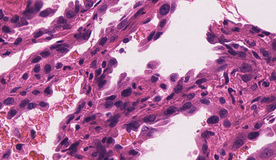
Tumor epithelial tissue: yes
Tumor-associated stroma tissue: yes
Normal tissue: no